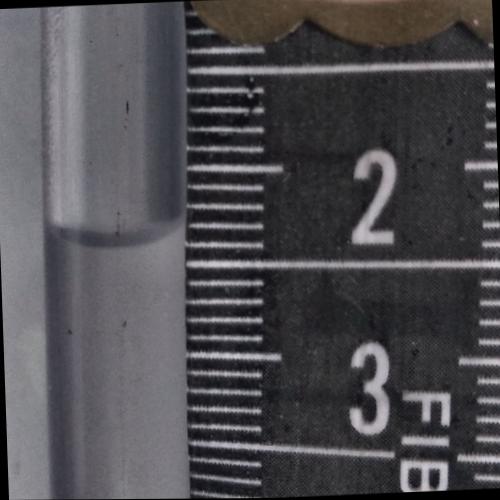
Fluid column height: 2.4 cm